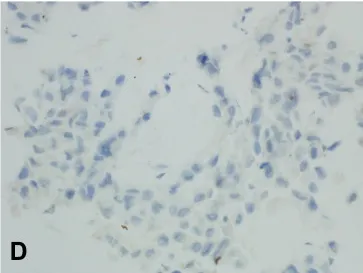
(D) Immunohistochemistry stain against PD- L1 shows a negative staining (immunohistochemistry x400).
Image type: pathology (immunostaining)